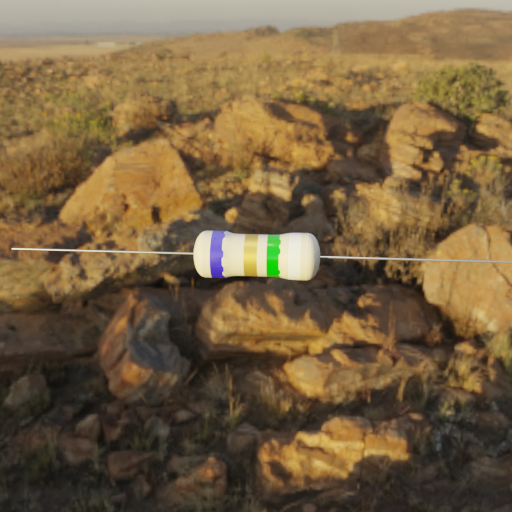
Resistor colour bands (in order): blue, gold, green, white